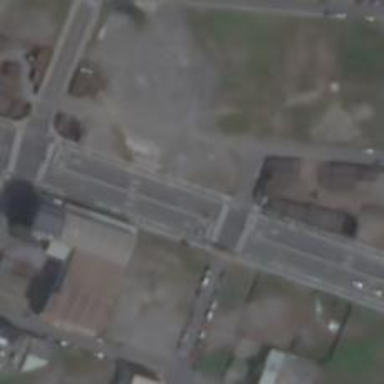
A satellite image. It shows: Marked road crossing.